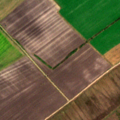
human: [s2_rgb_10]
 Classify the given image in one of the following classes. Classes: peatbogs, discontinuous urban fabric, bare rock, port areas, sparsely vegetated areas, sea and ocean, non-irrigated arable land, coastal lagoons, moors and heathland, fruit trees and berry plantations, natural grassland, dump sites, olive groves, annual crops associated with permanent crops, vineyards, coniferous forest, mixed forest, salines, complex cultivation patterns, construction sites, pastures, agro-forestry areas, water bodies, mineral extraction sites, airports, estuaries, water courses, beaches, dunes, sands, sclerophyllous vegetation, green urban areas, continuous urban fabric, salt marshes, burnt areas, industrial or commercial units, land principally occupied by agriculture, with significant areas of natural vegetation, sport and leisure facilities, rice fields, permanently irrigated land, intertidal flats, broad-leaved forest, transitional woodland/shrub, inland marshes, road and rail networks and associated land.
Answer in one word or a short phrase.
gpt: non-irrigated arable land